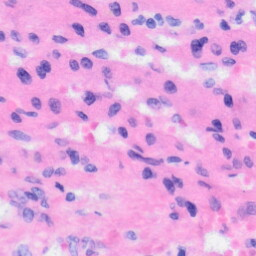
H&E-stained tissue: Liver